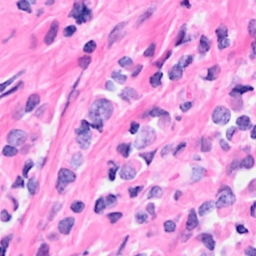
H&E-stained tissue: Breast